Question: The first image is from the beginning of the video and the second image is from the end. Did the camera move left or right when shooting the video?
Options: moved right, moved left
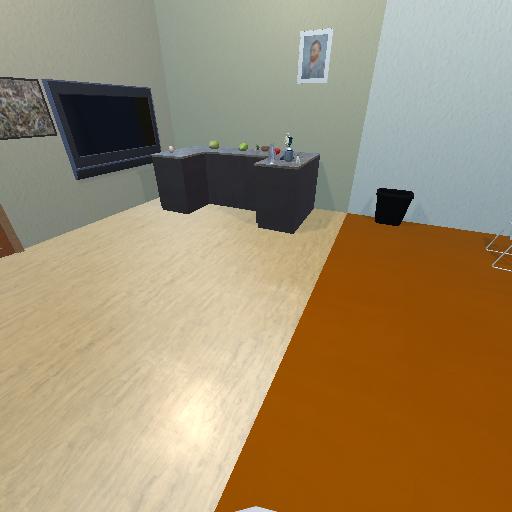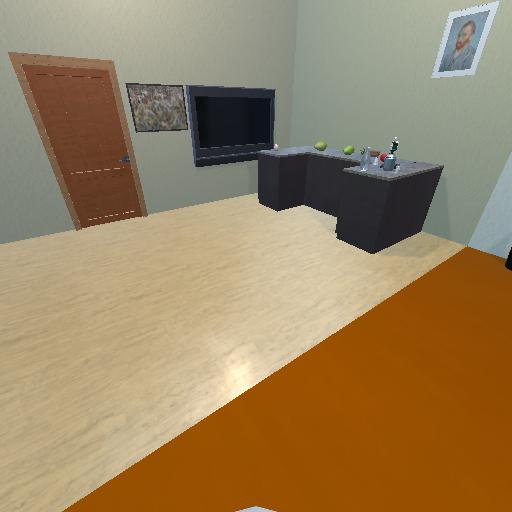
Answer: moved right